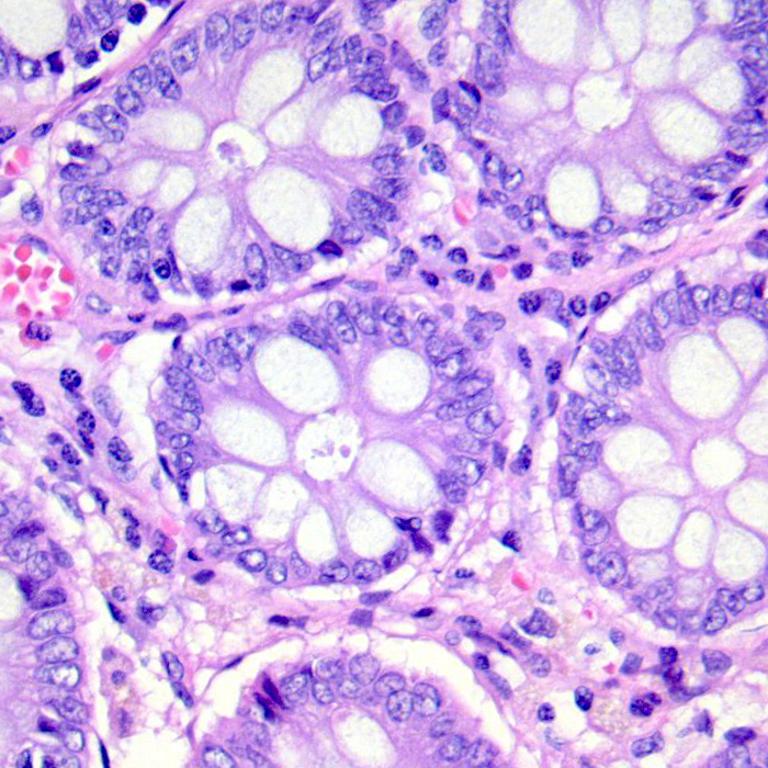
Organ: colon
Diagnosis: benign